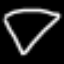
Label: diamond